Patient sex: M
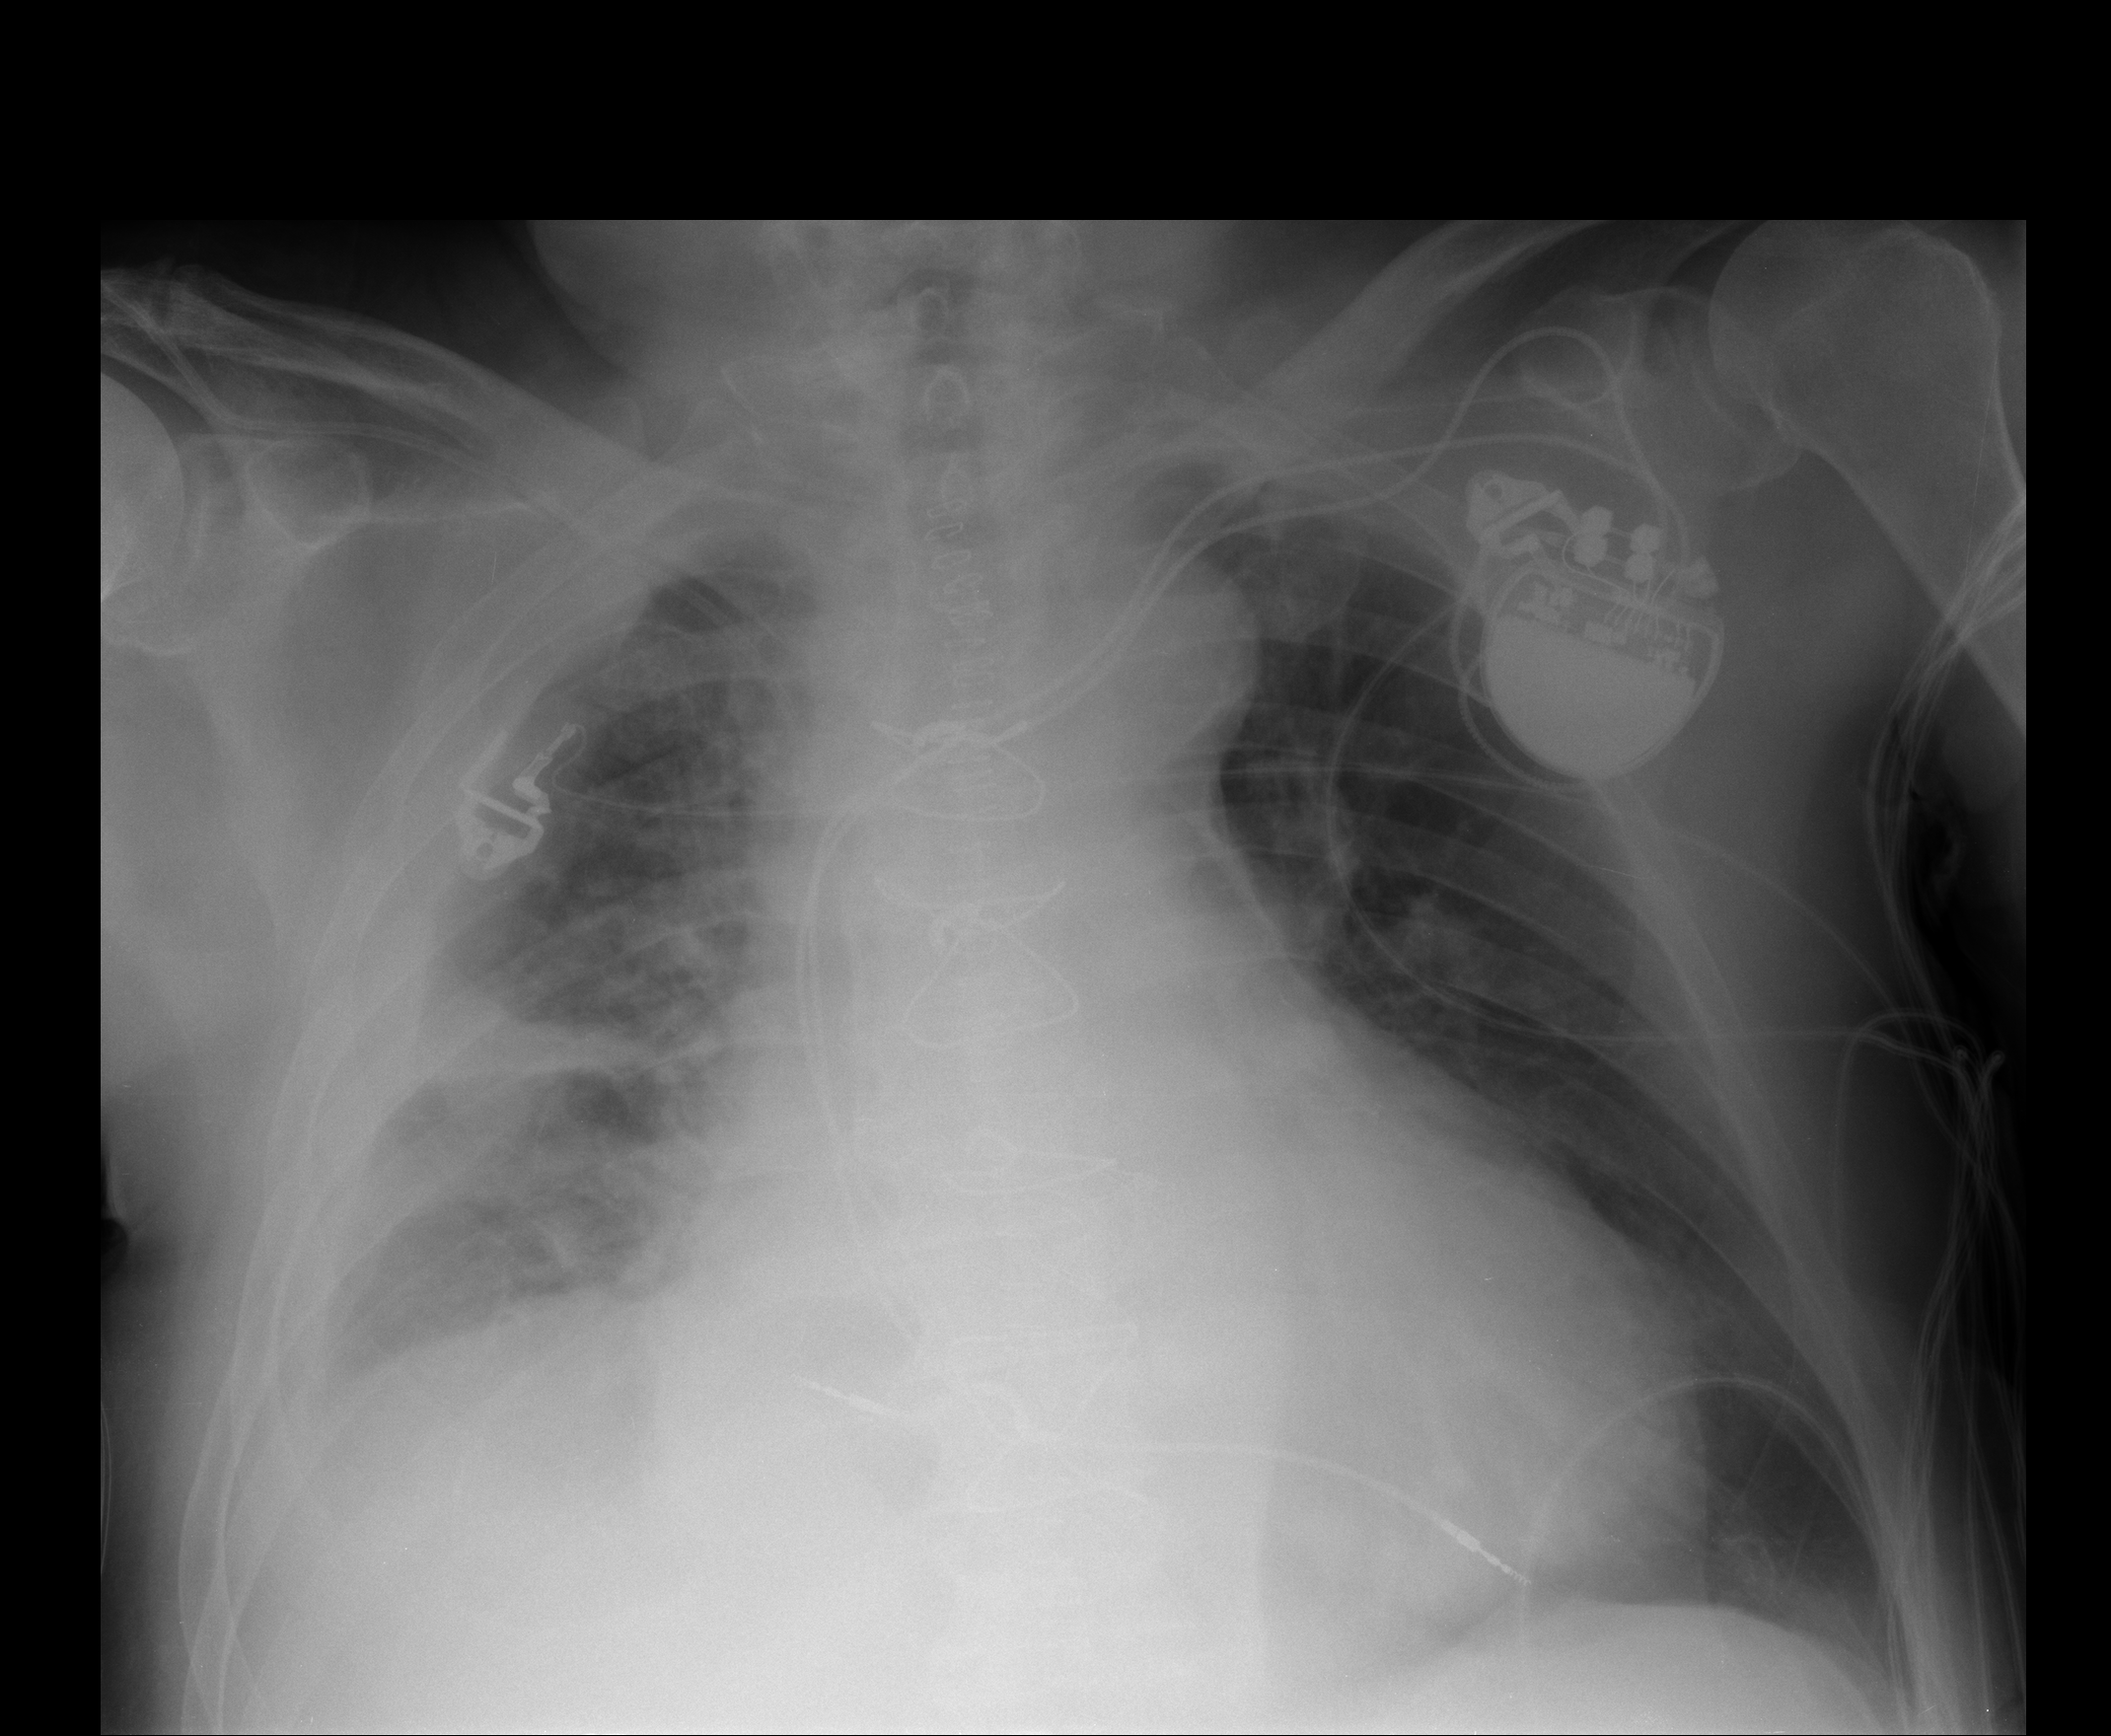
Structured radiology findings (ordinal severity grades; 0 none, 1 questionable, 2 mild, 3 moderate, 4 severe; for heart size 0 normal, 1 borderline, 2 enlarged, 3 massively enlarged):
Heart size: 2
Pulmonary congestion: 1
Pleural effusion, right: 2
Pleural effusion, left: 1
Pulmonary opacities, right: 1
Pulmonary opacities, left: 0
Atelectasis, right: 2
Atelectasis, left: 2